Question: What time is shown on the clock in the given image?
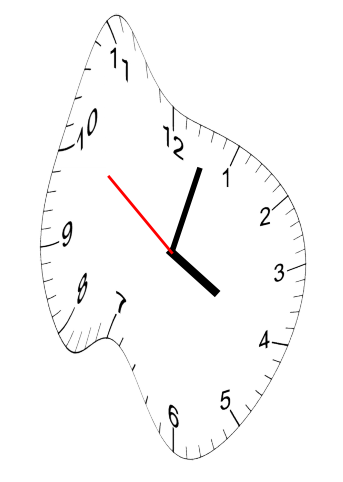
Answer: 04:02:51